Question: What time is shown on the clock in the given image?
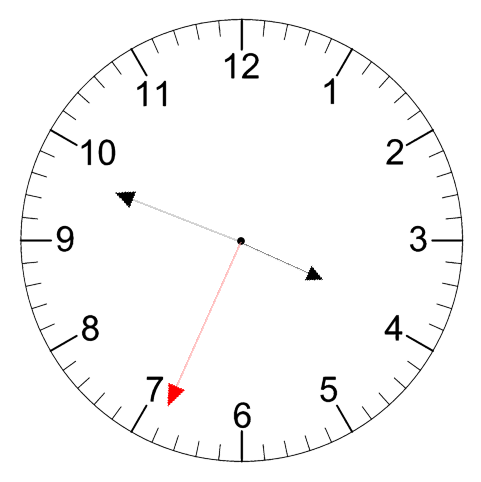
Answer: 03:48:34